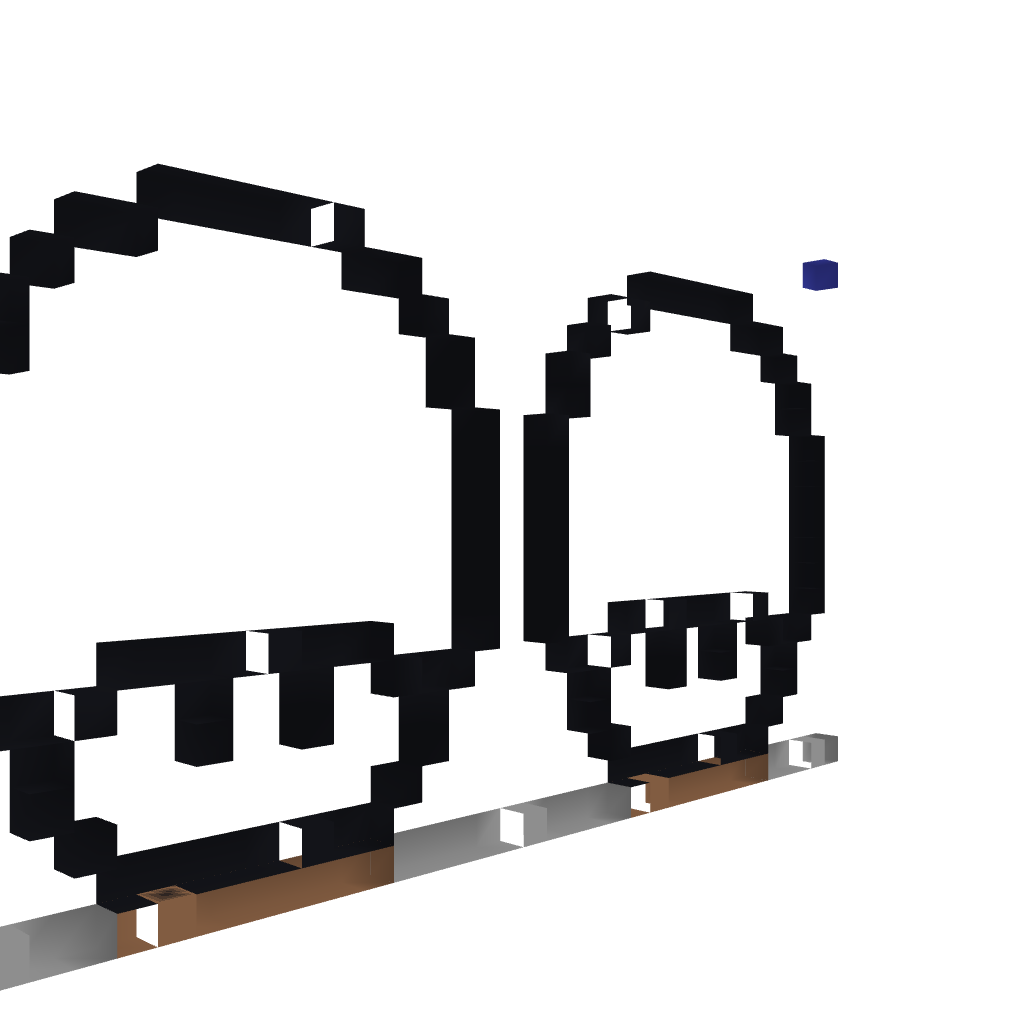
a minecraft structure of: Hongo - Mario Bross